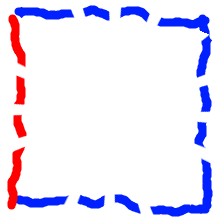
Shape: square